Question: I was investigating an F# script running via FsiAnyCpu which was using a lot of memory. I took a heap snapshot using PerfView and it looks like the majority of high count nodes were rooted in 'FSharp.Compiler!Microsoft.FSharp.Compiler.Ilxgen+IlxAssemblyGenerator'. Before taking the snapshot, I forced a GC and froze the process for the duration.
The default exclusive view shows:

Is this to be expected?
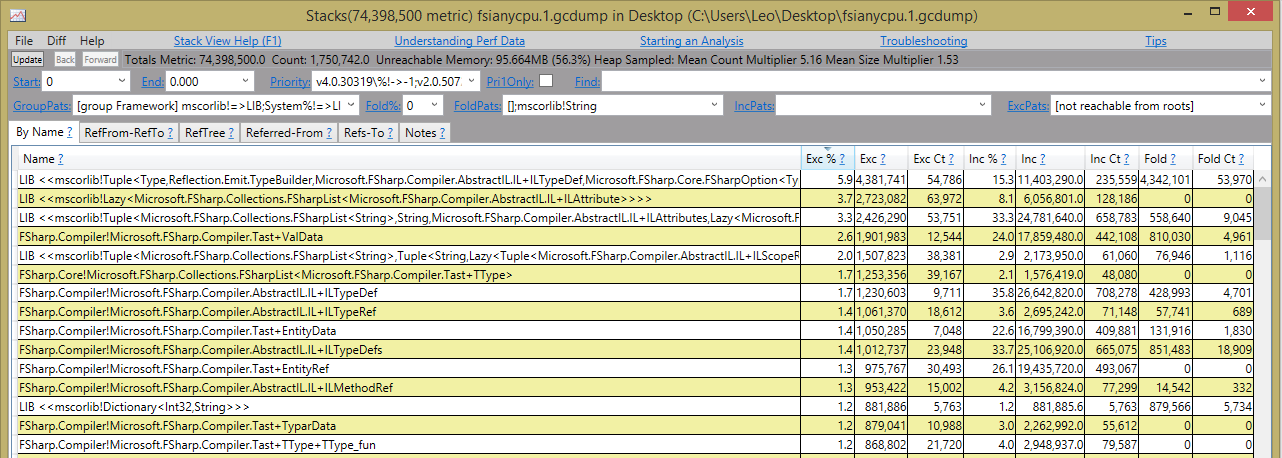
Answer: FSI generates assemblies to contain code that you evaluate. That code can hold rooted references to heap objects. Expressions that you evaluate can cause rooted references as well. FSI is likely to behave as a by-design memory leak--if a REPL didn't remember what you'd previously evaluated it might not be so useful. It can also hold open references to files and assemblies, for the same reasons.
Within Visual Studio FSI provides a context menu command called "Reset Interactive Session" which cleans everything up. For the command line FSI presumably you can just terminate it.